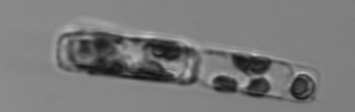
Label: Guinardia_delicatula_TAG_internal_parasite